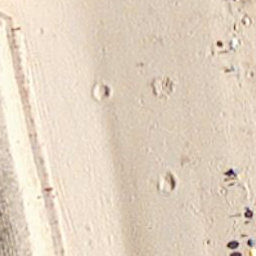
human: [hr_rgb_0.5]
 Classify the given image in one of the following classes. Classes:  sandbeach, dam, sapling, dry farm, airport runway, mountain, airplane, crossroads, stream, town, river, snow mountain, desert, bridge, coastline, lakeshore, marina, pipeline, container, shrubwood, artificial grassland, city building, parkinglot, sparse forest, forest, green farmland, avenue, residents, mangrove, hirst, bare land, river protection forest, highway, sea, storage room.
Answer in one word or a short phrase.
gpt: sandbeach